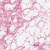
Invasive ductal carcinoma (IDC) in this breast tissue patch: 0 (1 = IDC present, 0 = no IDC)